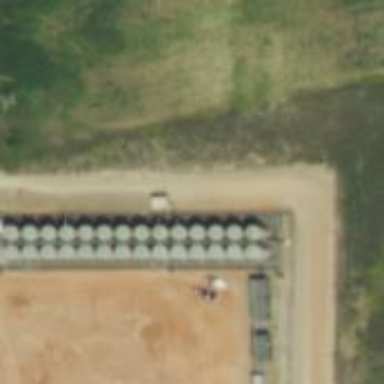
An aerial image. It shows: Storage tank that is man-made.